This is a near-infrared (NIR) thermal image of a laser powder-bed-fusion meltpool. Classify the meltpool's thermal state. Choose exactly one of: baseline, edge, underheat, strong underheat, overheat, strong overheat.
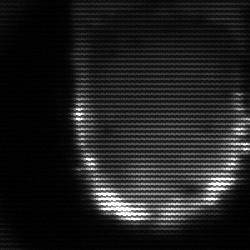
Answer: baseline